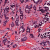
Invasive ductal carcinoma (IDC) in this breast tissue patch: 1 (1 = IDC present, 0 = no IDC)